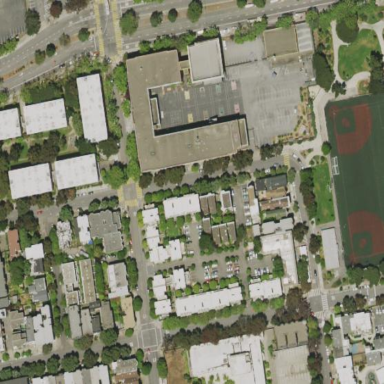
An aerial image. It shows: School.